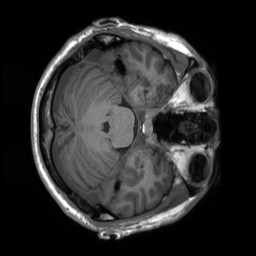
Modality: T1w
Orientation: axial
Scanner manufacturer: siemens
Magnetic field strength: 3 T
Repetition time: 2.3 s
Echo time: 0.00207 s